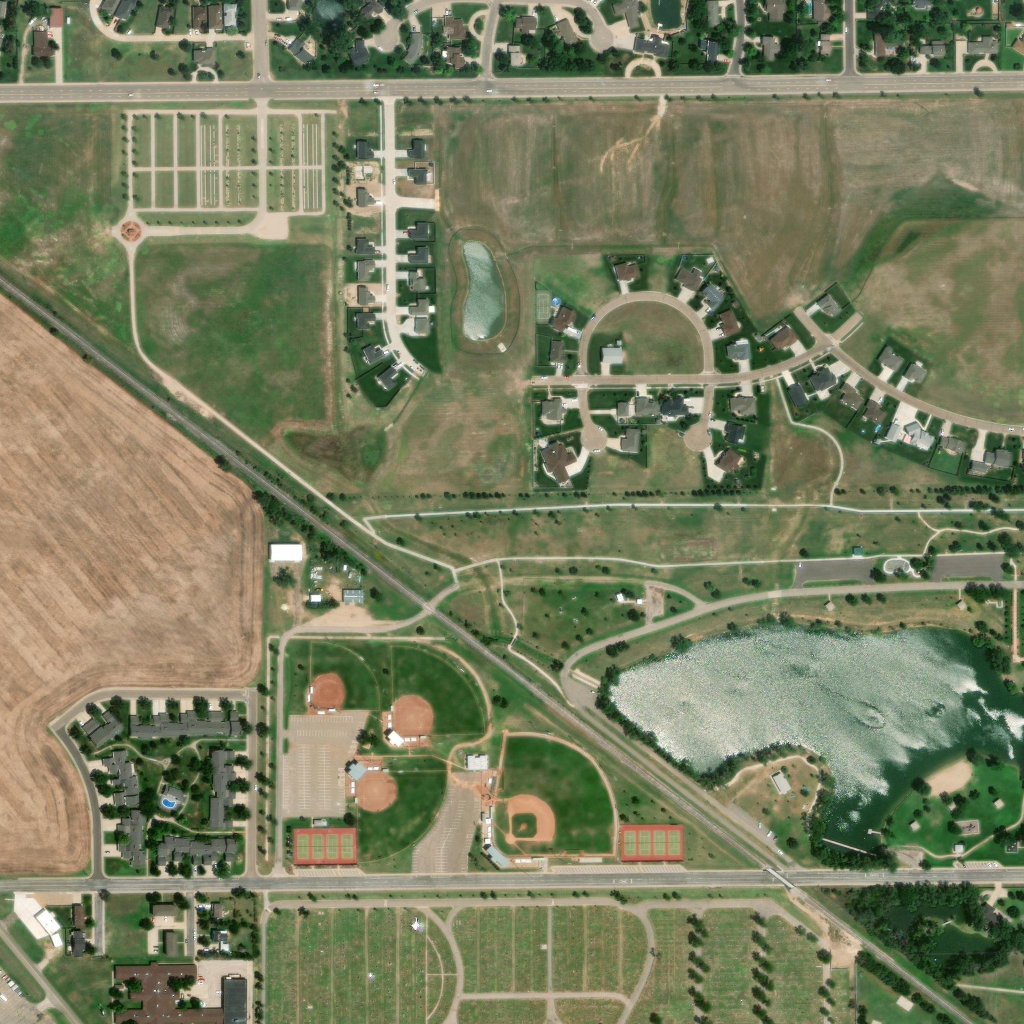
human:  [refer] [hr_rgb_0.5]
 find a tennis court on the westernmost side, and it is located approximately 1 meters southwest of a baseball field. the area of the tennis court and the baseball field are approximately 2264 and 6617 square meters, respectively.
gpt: <box>[[28, 80, 34, 84, 0]]</box>

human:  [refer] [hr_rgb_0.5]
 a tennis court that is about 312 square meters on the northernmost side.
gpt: <box>[[52, 28, 53, 31, 0]]</box>